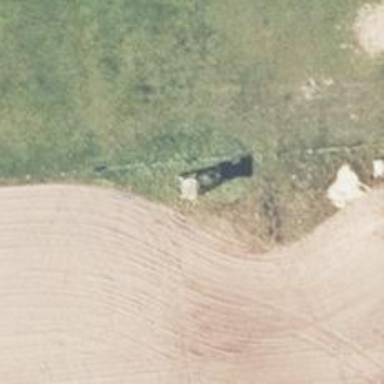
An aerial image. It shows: Hunting stand.